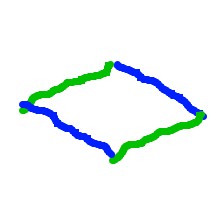
Shape: rhombus